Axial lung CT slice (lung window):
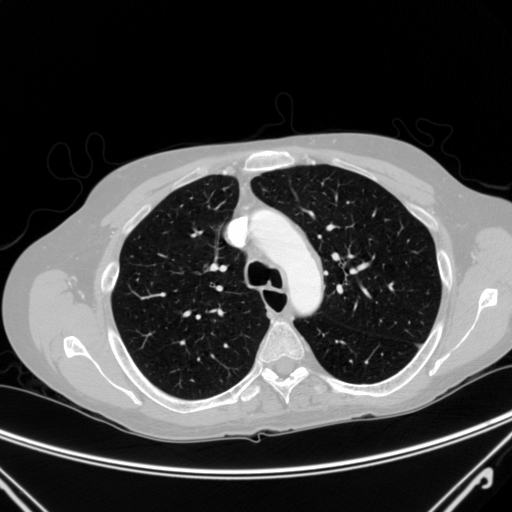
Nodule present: no